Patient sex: F
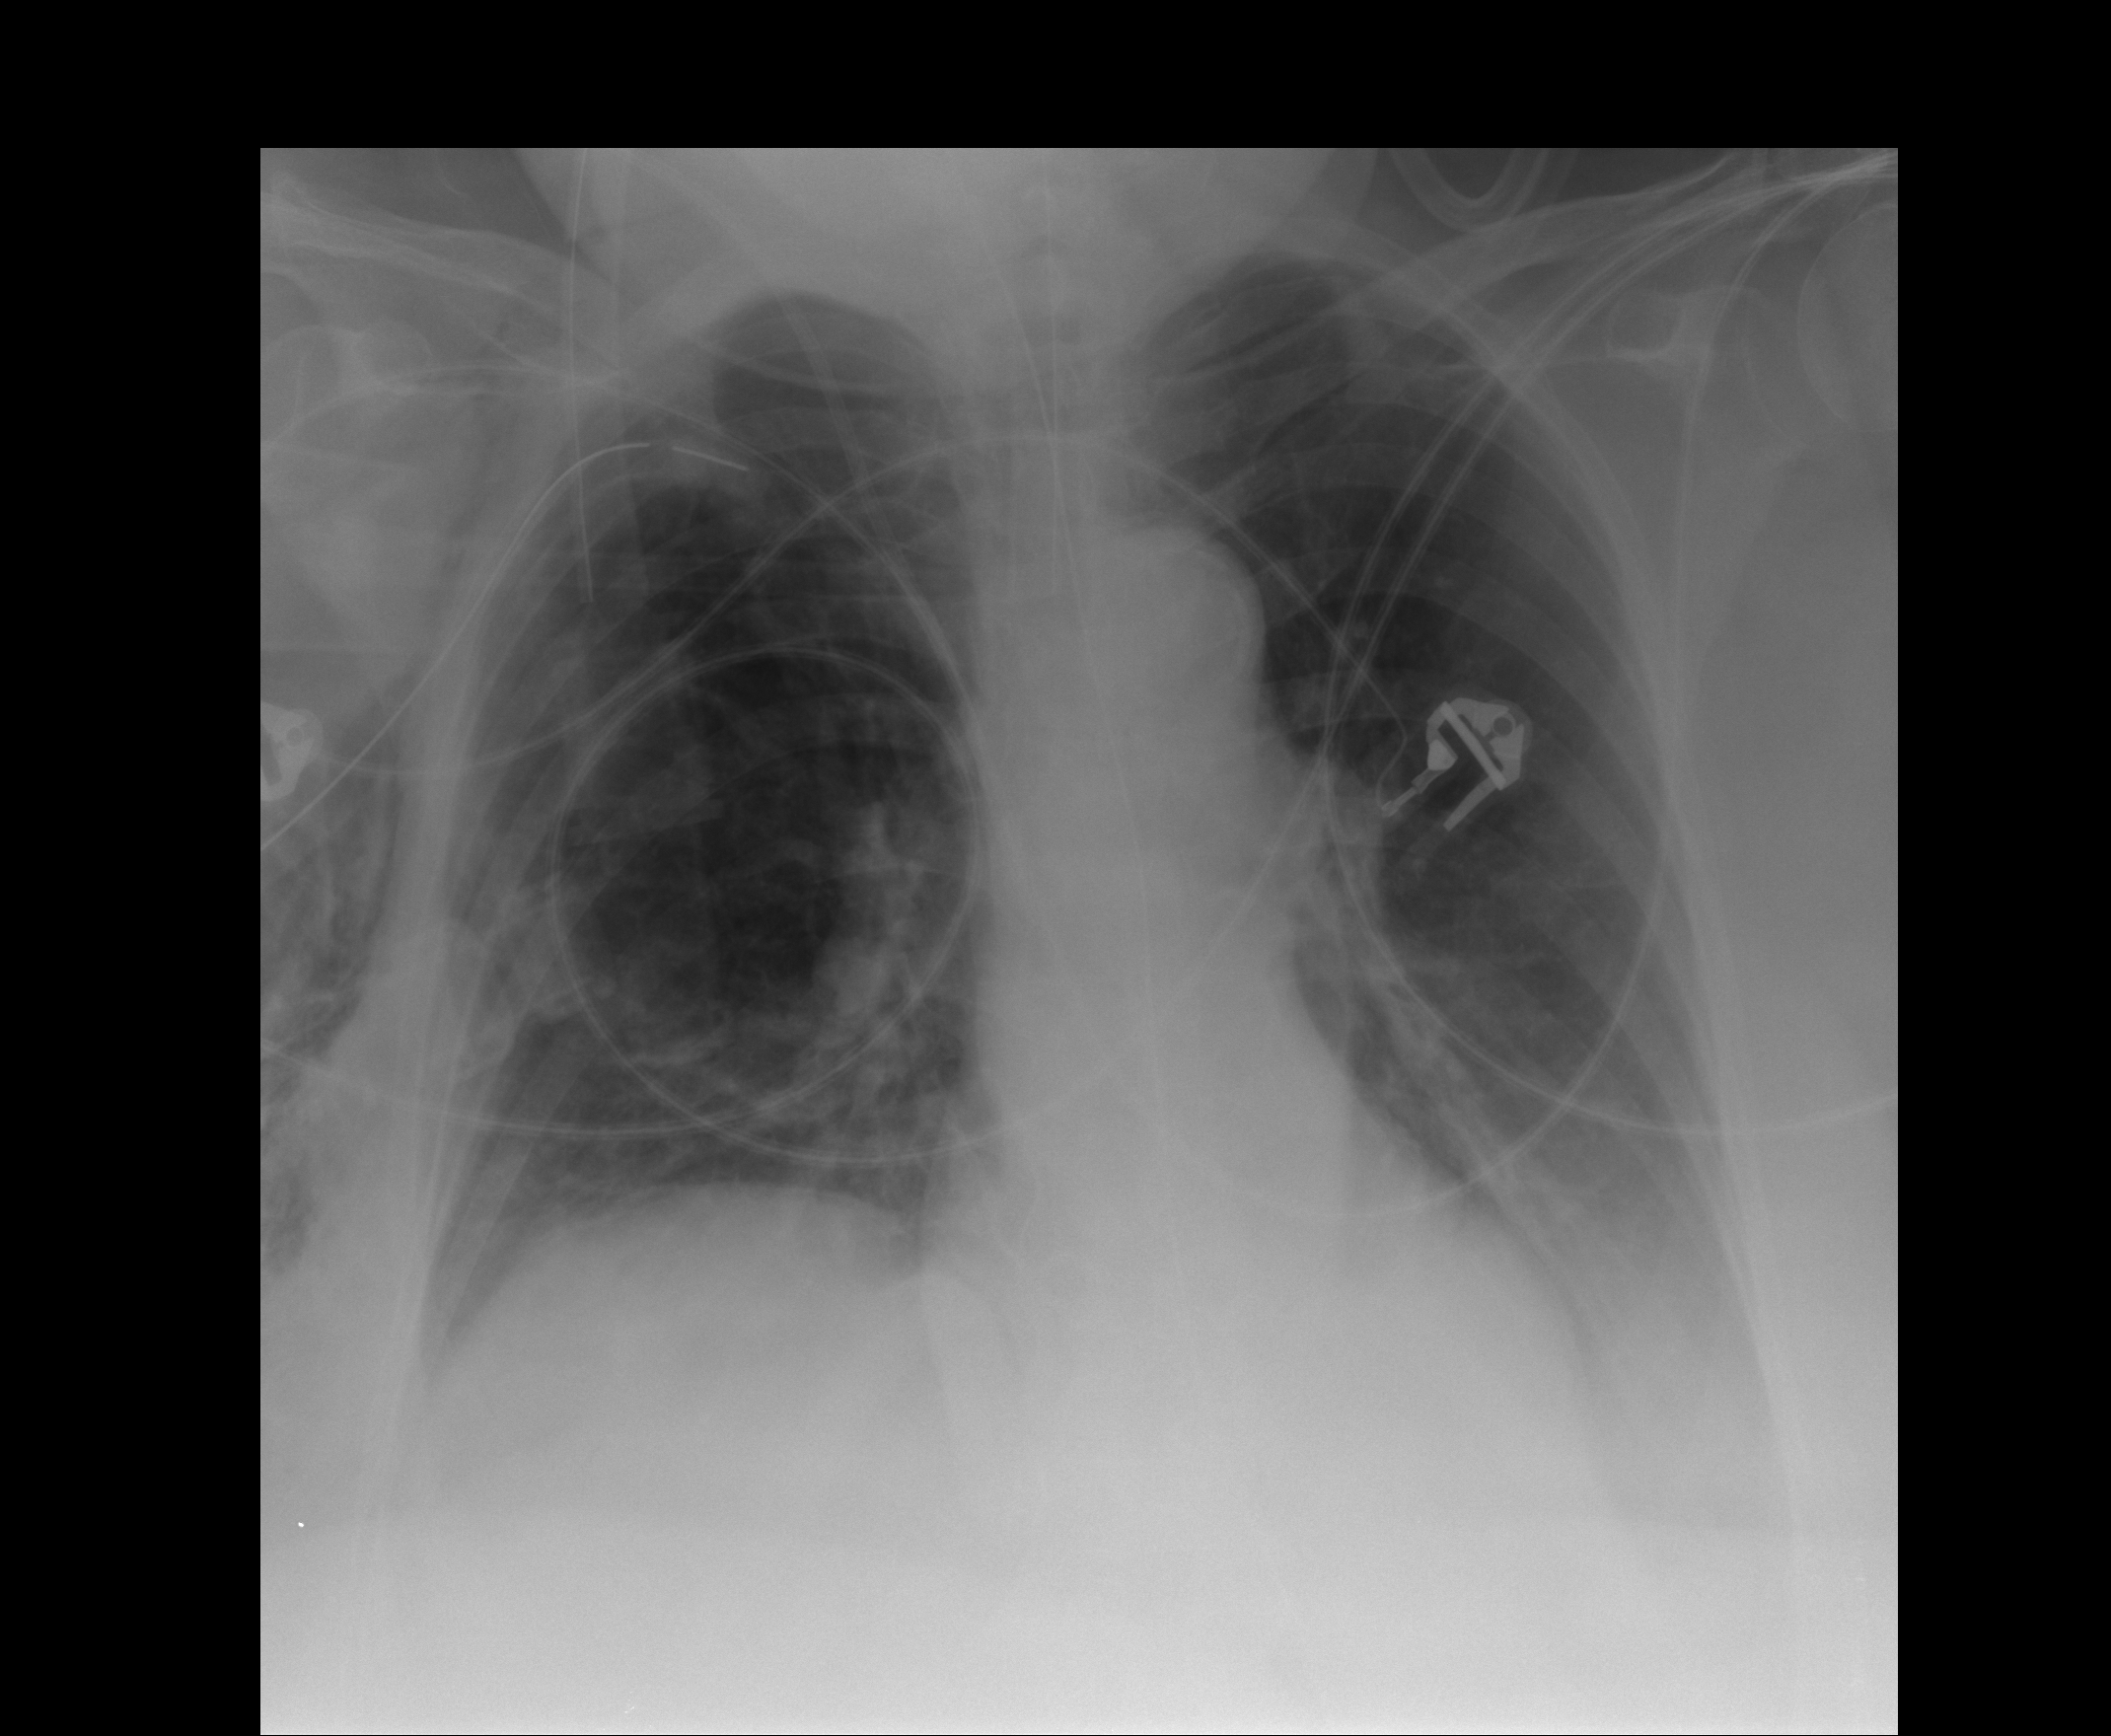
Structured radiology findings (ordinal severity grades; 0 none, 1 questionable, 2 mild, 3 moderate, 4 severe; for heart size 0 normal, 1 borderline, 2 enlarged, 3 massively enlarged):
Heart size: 0
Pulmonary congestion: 1
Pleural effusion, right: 0
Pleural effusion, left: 2
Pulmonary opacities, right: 1
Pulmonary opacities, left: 0
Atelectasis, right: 2
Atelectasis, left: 2